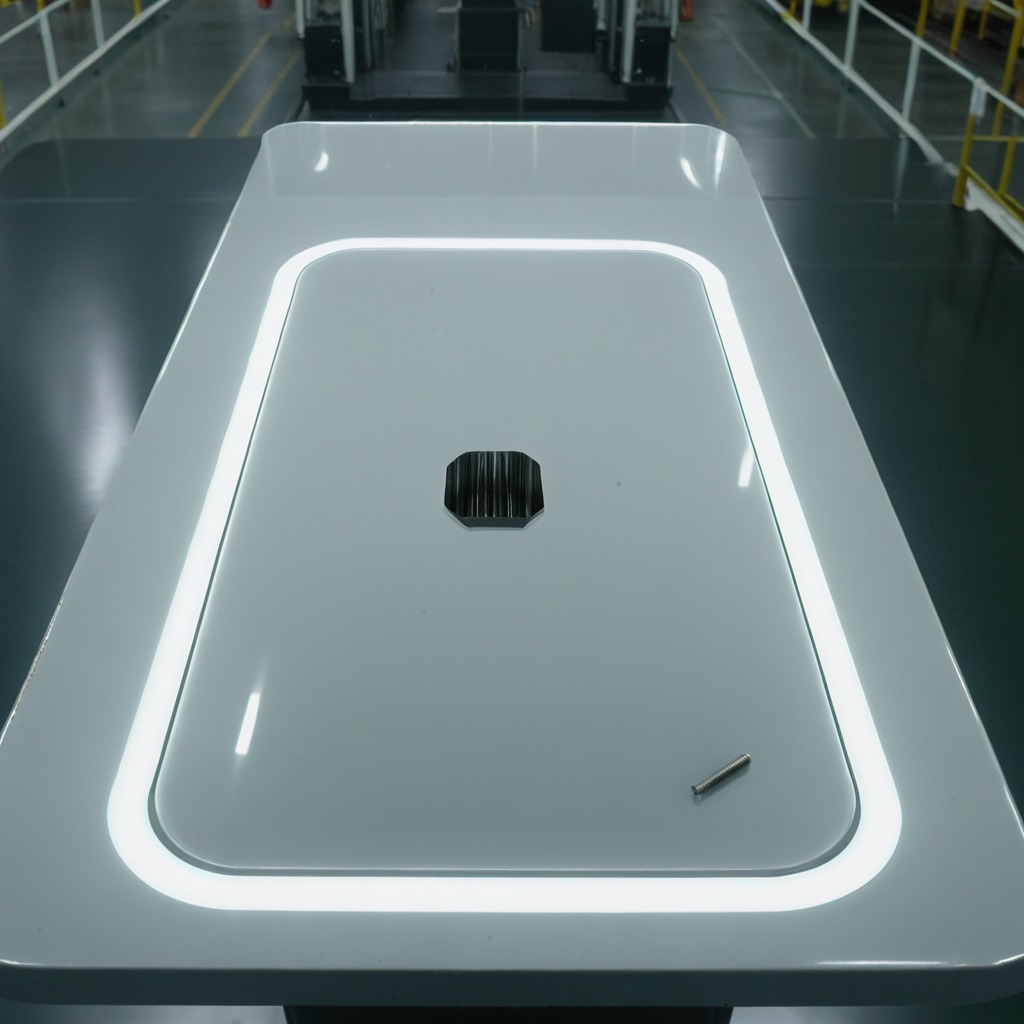
A metal screw is lying on a high-gloss table in a ship maintenance bay industrial lighting.